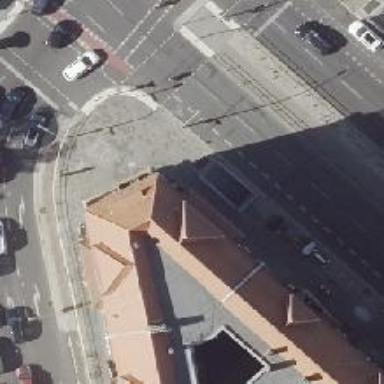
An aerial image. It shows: Subway entrance.